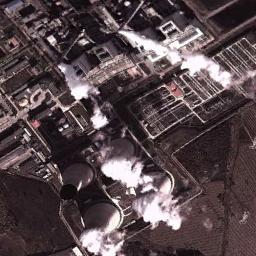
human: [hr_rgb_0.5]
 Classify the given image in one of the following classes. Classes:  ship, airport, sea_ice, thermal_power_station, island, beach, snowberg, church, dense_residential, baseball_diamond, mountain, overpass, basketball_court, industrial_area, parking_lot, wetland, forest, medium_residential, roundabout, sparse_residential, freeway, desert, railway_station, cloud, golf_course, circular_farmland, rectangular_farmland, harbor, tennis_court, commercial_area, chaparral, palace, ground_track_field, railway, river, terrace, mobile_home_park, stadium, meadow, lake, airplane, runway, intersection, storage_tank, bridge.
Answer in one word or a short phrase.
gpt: thermal_power_station